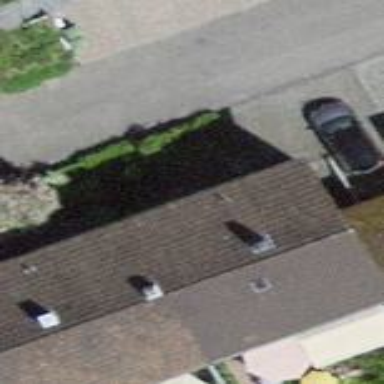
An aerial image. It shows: Terrace building.